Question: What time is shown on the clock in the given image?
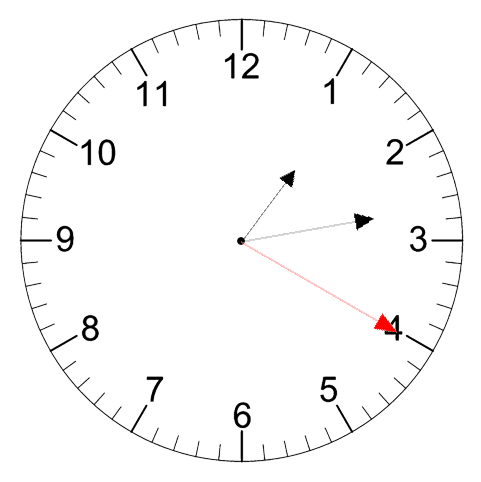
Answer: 01:13:20